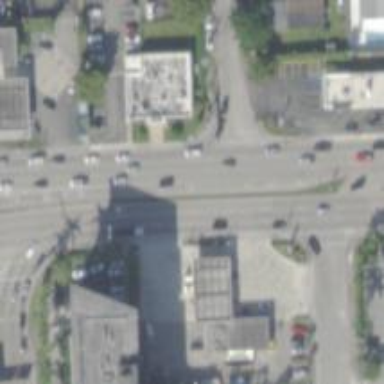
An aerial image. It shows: Primary highway with separate asphalt sidewalks.